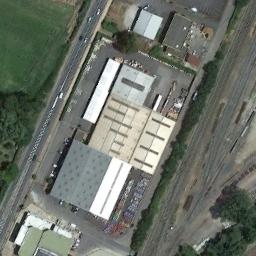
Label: industrial_area